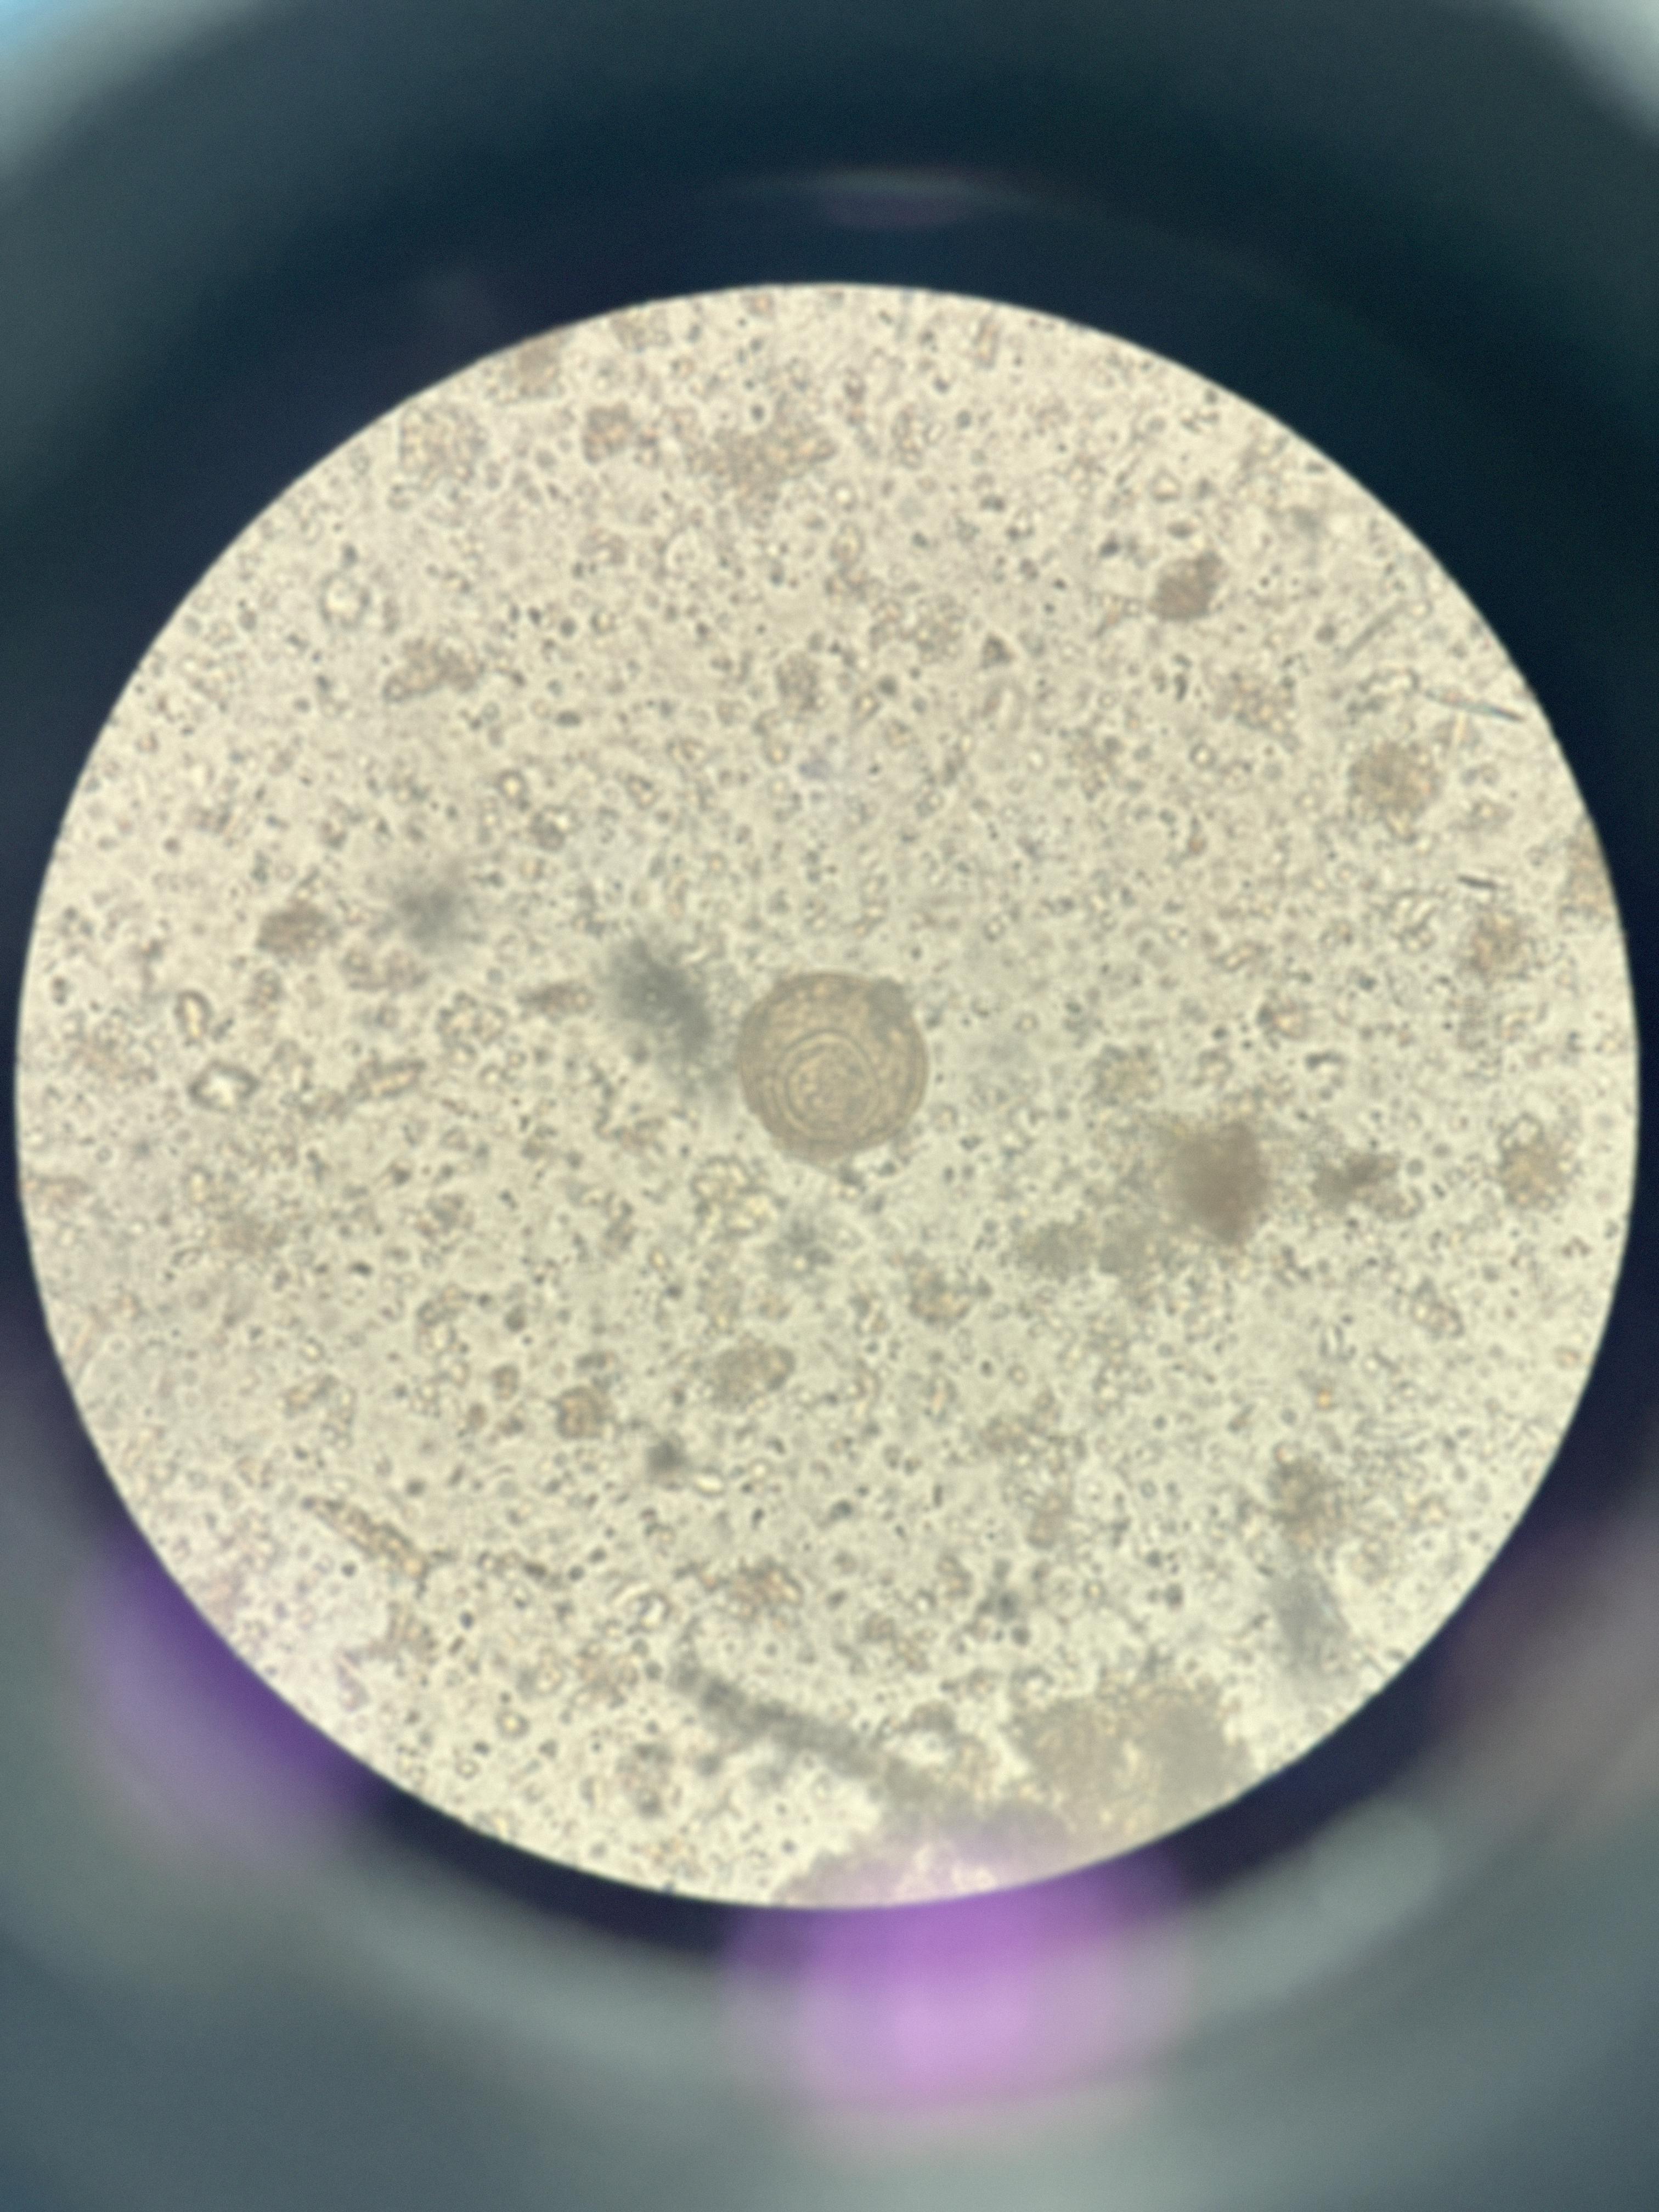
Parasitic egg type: Hymenolepis diminuta